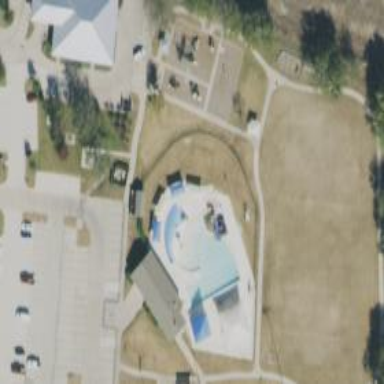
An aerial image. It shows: Water slide attraction.